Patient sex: M
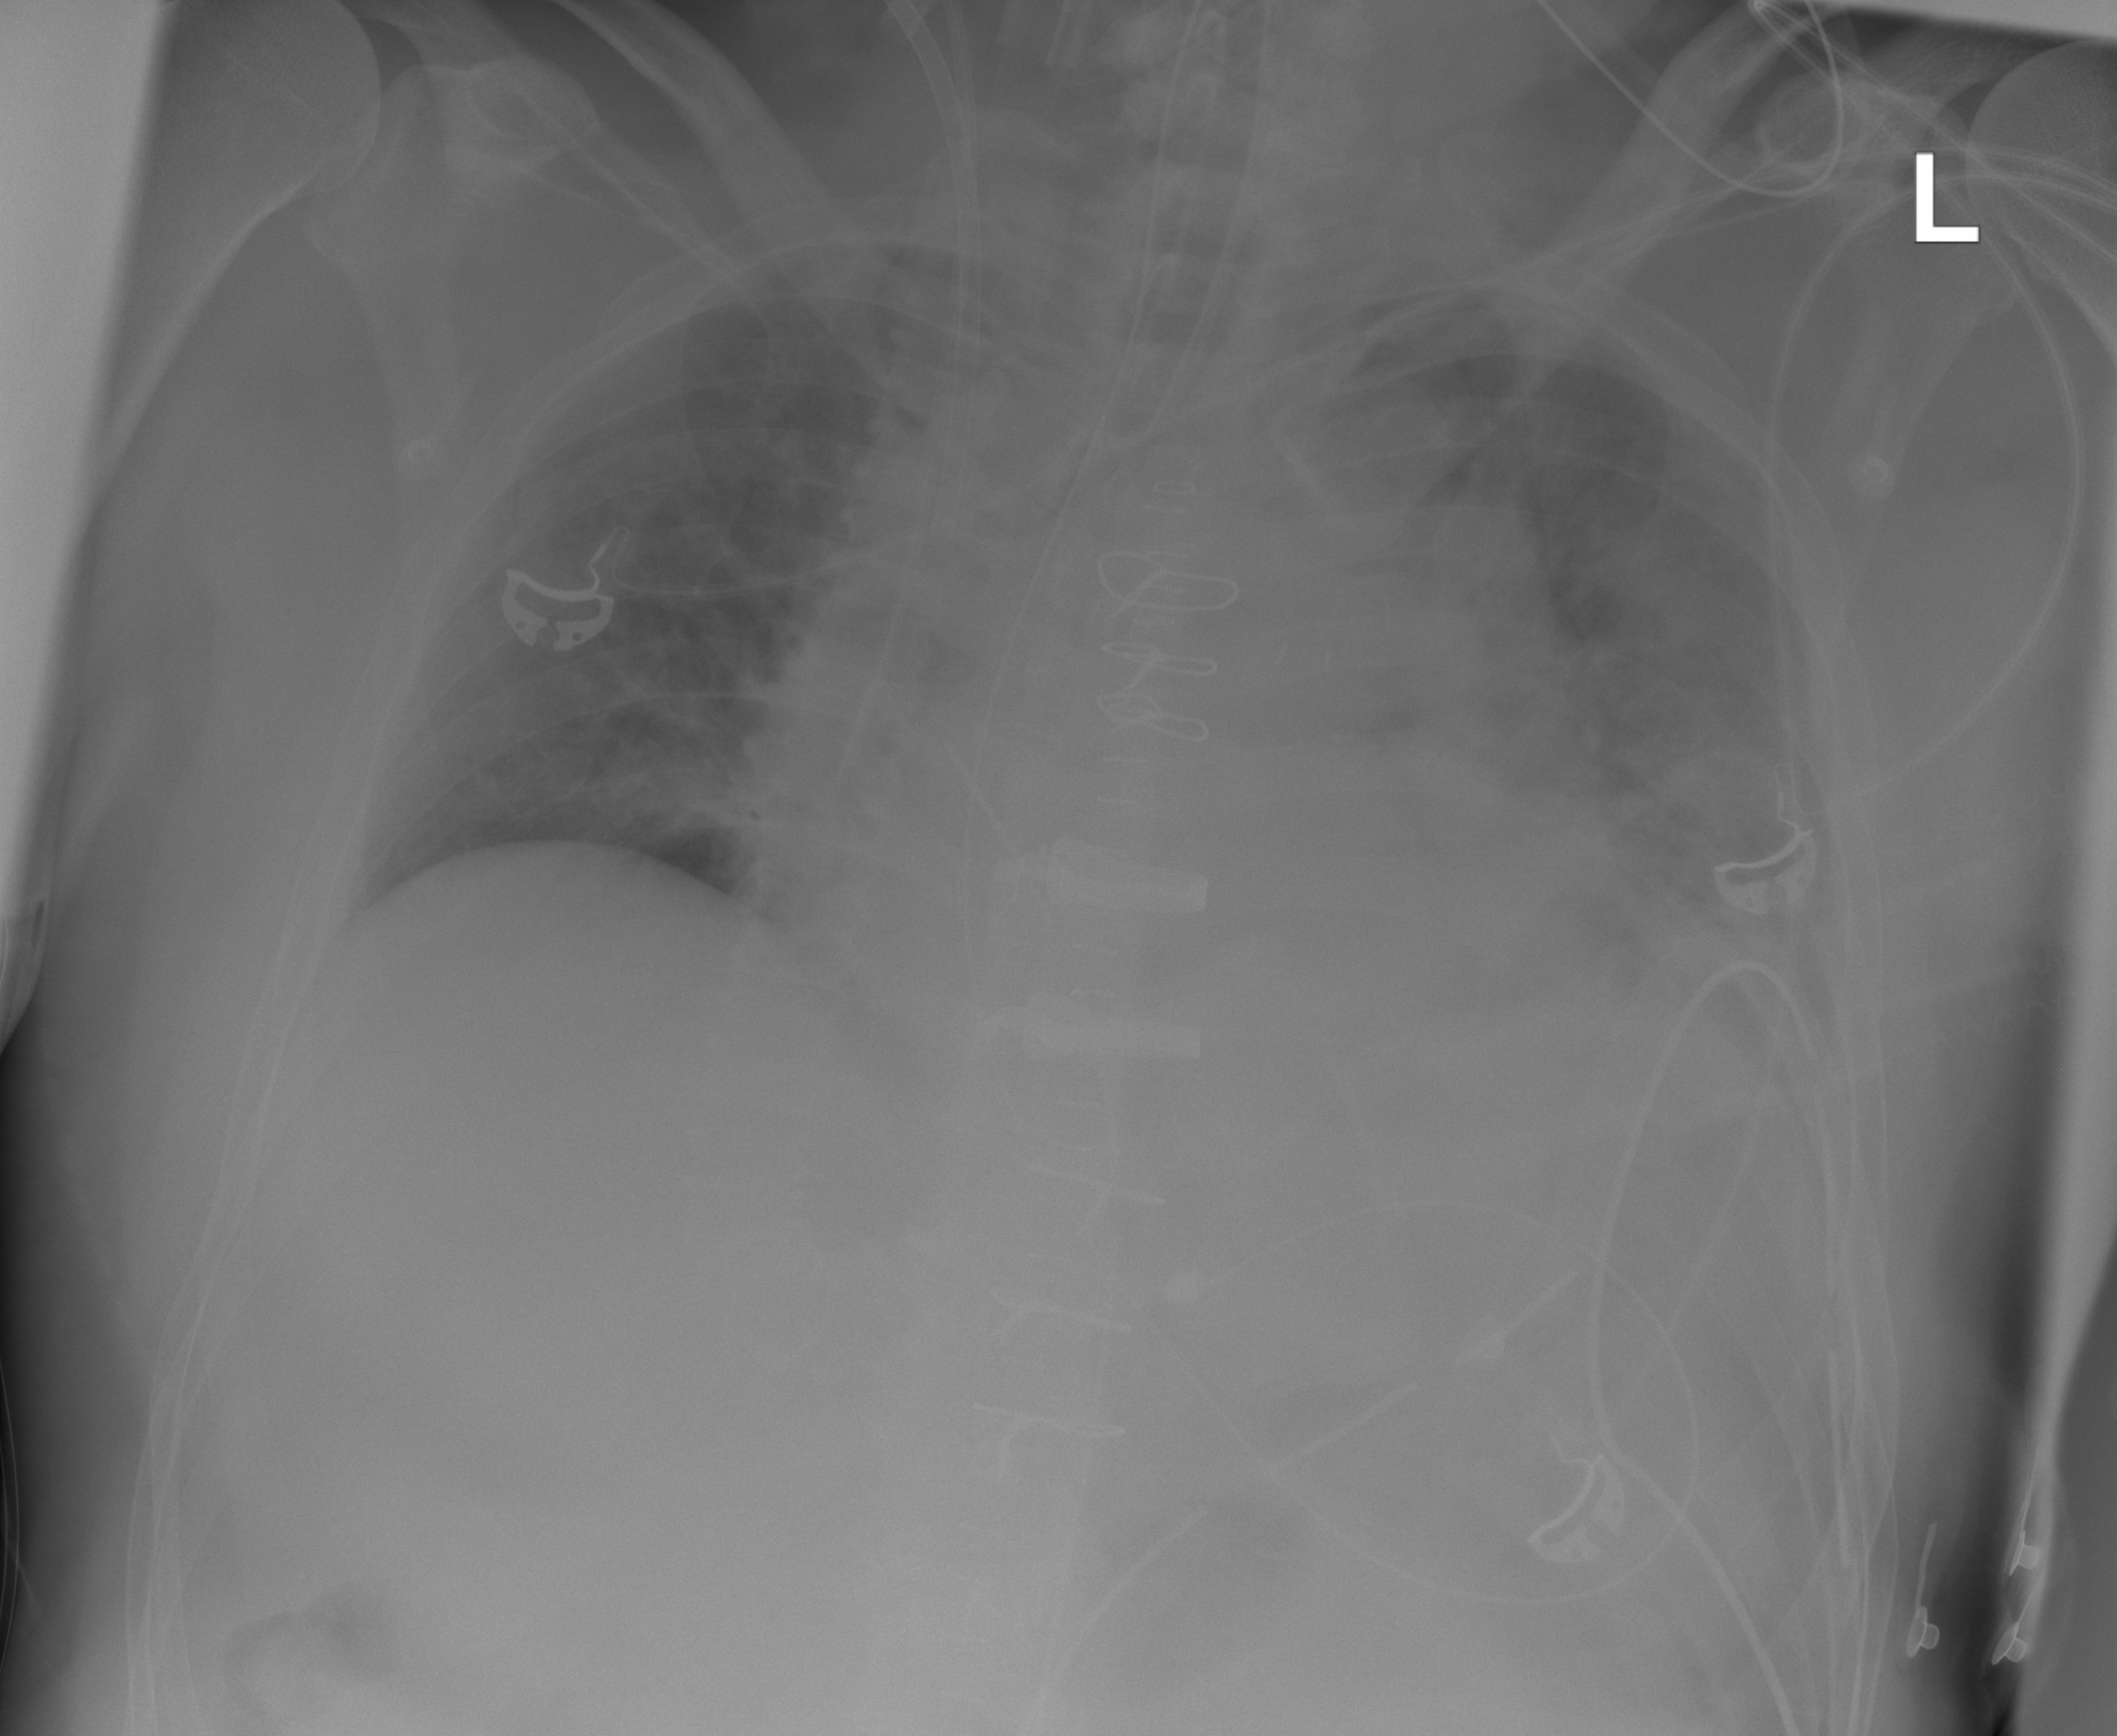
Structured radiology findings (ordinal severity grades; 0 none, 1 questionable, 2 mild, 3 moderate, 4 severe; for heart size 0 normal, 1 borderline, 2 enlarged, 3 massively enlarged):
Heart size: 2
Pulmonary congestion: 2
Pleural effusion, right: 0
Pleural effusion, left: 2
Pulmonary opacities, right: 0
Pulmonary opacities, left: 2
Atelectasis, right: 1
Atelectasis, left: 2